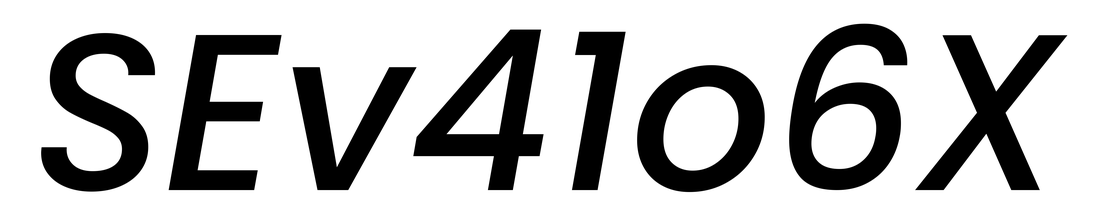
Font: Poppins-MediumItalic